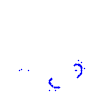
Particle: pion